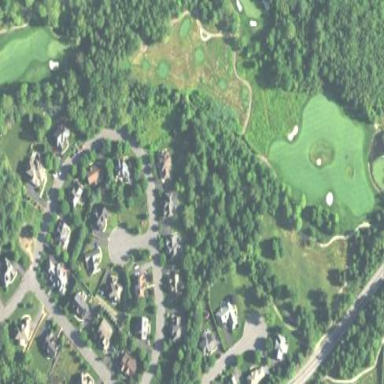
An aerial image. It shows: Meadow used as golf rough.